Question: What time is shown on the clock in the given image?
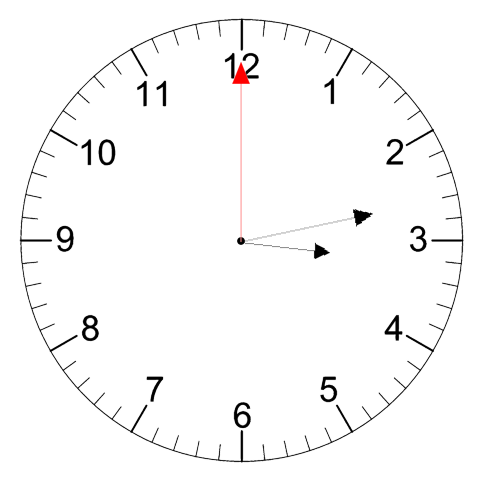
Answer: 03:13:00